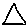
Label: triangle